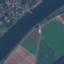
Land use / land cover: River